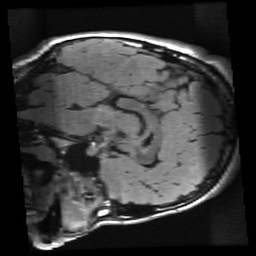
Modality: FLAIR
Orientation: sagittal
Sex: male
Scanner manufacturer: ge
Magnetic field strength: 3 T
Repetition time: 9 s
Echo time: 0.1216 s